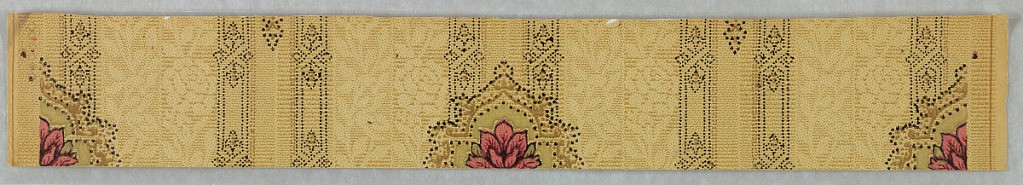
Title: Sidewall
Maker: Gilbert Wall Paper Company
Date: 1900–1920
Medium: Machine-printed
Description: Floral medallion stripe, with brown and black medallion containing red flower, printed over background of very subdued floral pattern.